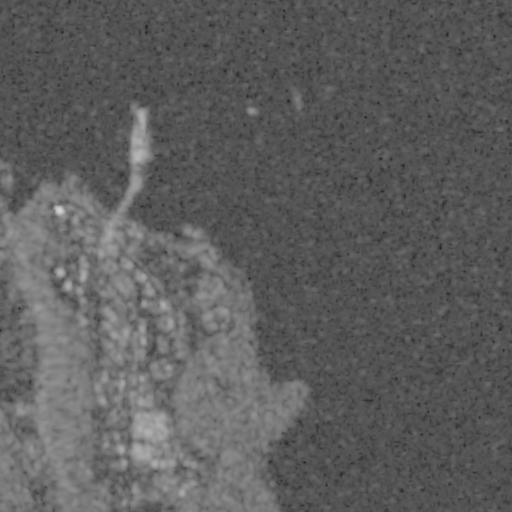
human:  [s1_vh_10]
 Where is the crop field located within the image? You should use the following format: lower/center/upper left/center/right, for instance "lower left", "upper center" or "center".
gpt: The crop field is located in the lower left of the image.
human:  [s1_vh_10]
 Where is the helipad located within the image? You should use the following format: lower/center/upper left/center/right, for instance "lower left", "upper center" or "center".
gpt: The helipad is located in the center of the image.
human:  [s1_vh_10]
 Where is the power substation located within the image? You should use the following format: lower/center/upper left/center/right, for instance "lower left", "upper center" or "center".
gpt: The power substation is located in the lower left of the image.
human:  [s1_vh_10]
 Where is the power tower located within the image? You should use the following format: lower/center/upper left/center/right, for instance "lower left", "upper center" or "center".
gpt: The power tower is located in the lower left of the image.
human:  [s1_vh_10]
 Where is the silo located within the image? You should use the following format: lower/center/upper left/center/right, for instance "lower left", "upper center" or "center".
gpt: The silo is located in the lower left of the image.
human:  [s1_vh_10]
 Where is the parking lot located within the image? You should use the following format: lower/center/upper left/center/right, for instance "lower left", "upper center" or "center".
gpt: There is no parking lot in the image.

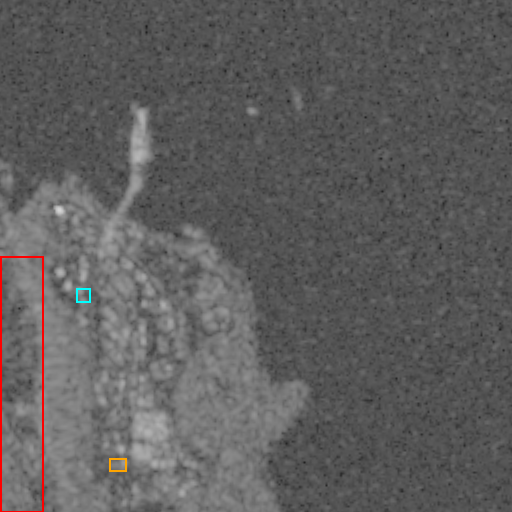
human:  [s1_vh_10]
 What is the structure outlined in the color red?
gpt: The structure outlined in red is a crop field.
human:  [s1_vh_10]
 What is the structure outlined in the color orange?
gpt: The structure outlined in orange is a power substation.
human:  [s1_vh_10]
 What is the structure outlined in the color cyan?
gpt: The structure outlined in cyan is a silo.
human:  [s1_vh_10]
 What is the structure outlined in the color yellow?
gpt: There is no yellow outline.